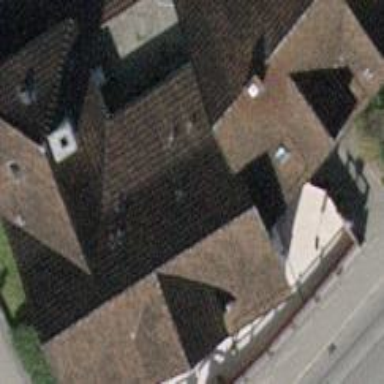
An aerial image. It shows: Restaurant.